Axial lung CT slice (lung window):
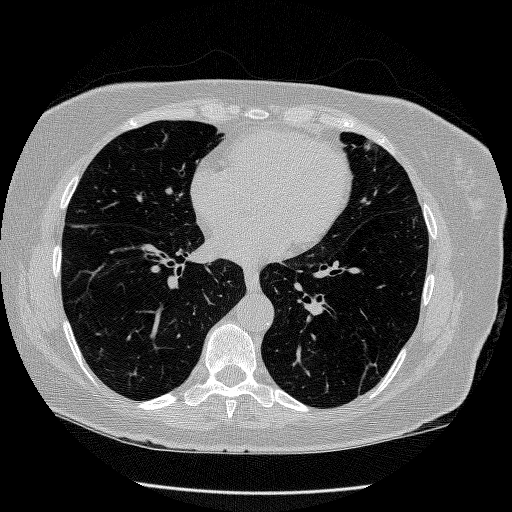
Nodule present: no